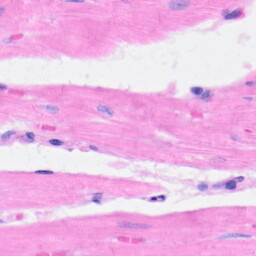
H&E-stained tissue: Heart